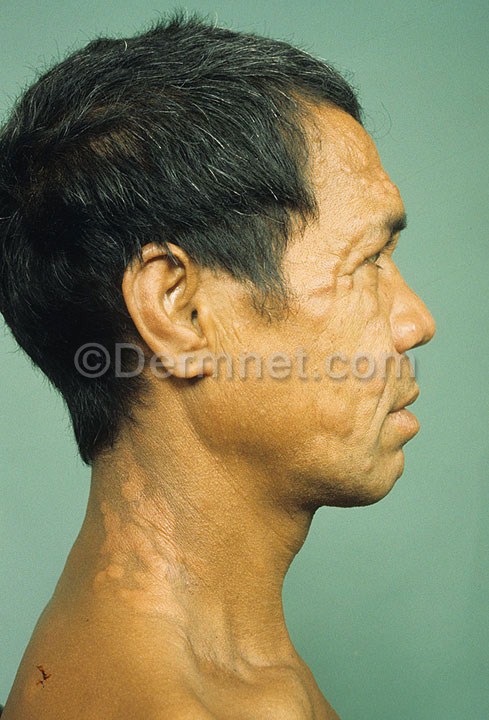
Disease: Cellulitis Impetigo and other Bacterial Infections